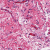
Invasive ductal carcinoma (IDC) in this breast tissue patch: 0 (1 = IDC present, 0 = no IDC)